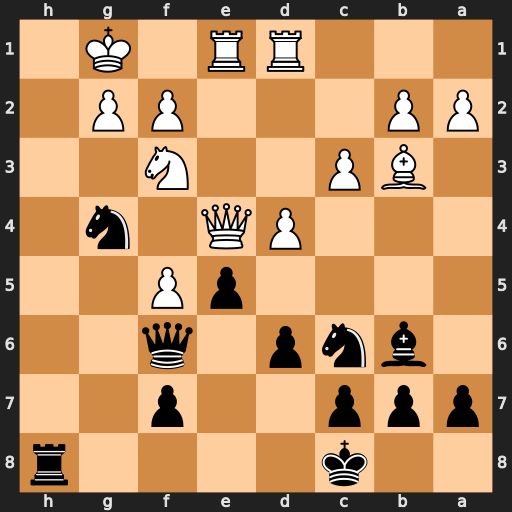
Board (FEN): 2k4r/ppp2p2/1bnp1q2/4pP2/3PQ1n1/1BP2N2/PP3PP1/3RR1K1
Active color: b
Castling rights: -
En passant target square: -
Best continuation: Rh1+ Kxh1 Nxf2+ Kh2 Nxe4